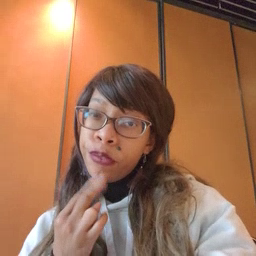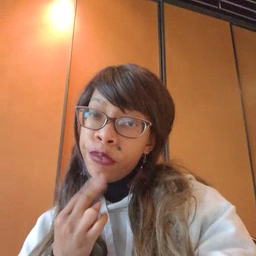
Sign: cute